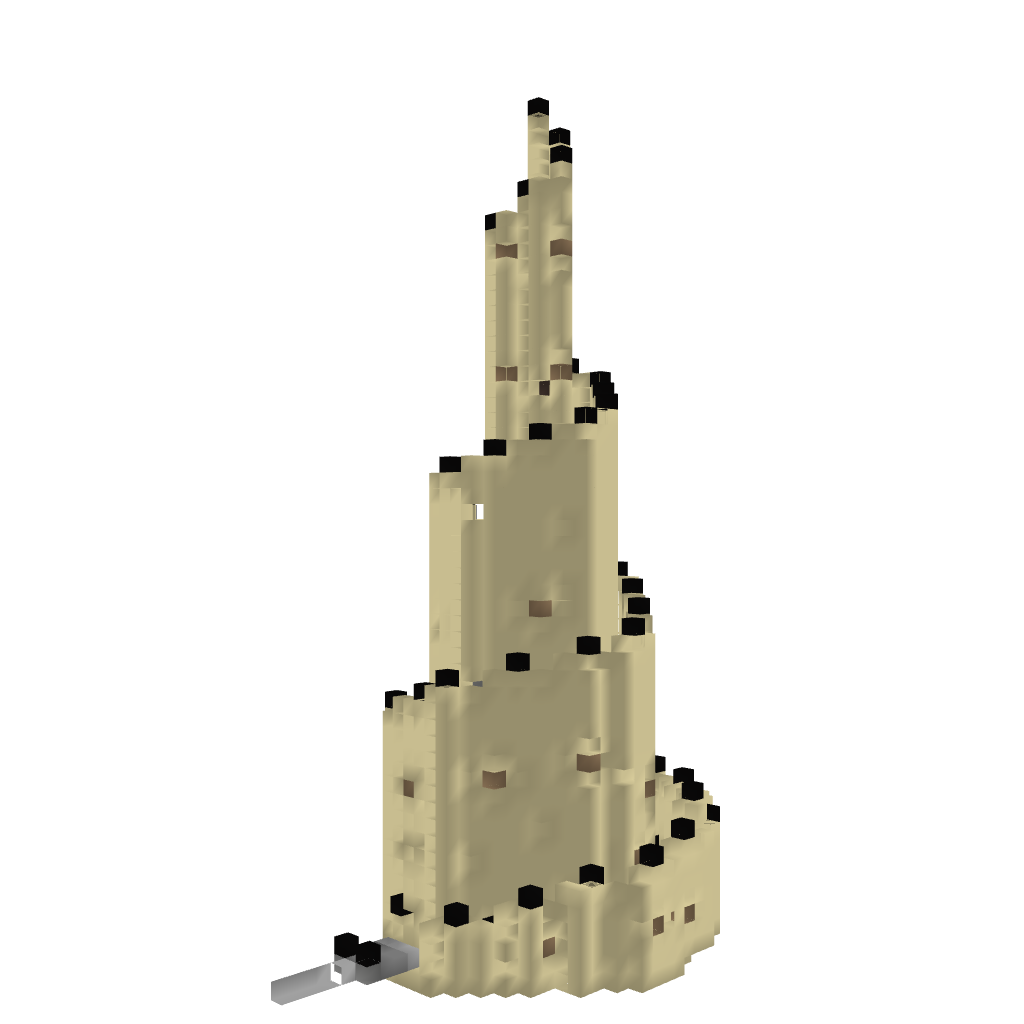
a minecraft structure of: Ashura's Tower